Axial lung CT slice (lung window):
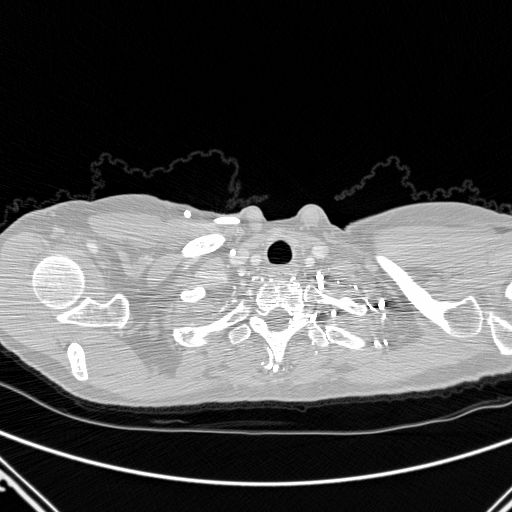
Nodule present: no